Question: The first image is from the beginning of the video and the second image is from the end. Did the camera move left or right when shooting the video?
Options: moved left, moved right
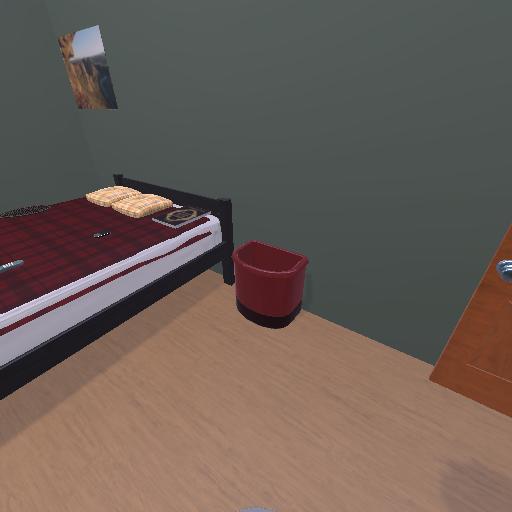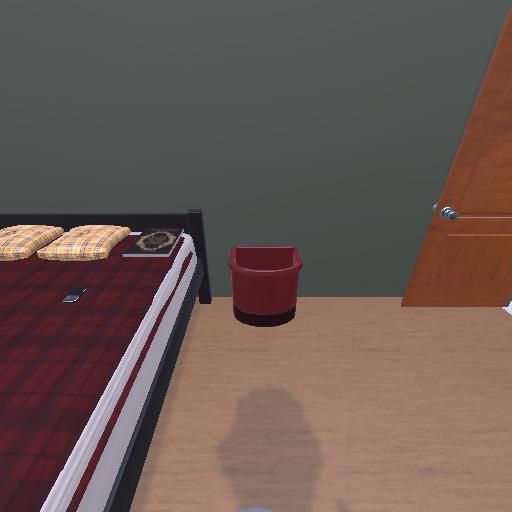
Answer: moved left